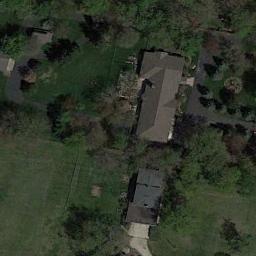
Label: sparse_residential